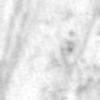
Label: change